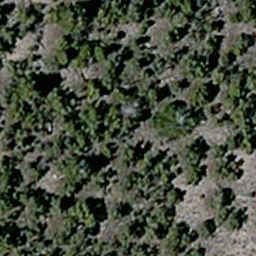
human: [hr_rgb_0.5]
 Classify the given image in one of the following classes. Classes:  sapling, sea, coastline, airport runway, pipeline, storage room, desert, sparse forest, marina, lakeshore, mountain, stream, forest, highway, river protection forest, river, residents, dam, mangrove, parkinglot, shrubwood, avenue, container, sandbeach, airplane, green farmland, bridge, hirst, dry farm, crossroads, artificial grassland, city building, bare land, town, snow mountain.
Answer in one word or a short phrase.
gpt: sparse forest